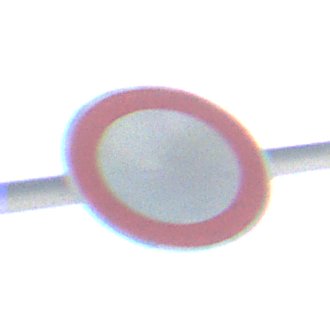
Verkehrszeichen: VerbotFahrzeugeAllerArt
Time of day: MorningAfternoon
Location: Outdoor (Urban)
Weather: PartlyCloudy
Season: NotSpecified
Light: Natural